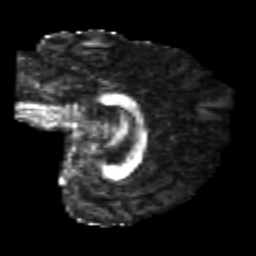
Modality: FA
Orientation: sagittal
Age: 22
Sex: female
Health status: healthy
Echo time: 0.074 s